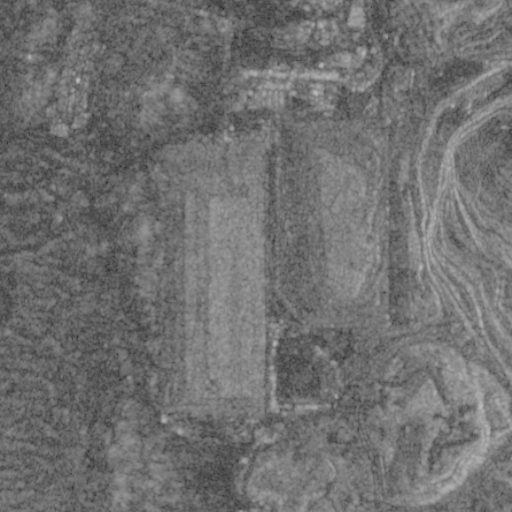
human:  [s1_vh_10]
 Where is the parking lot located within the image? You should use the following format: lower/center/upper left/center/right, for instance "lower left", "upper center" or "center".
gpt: The parking lot is located in the upper center of the image.
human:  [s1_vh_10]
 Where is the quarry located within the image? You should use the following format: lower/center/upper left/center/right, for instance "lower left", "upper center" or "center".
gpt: The quarry is located in the right of the image.
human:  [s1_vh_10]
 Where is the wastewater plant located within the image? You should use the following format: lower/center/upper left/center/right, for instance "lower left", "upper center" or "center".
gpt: The wastewater plant is located in the upper left of the image.
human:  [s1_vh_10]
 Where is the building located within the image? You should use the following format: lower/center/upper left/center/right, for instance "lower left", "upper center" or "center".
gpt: There is no building in the image.

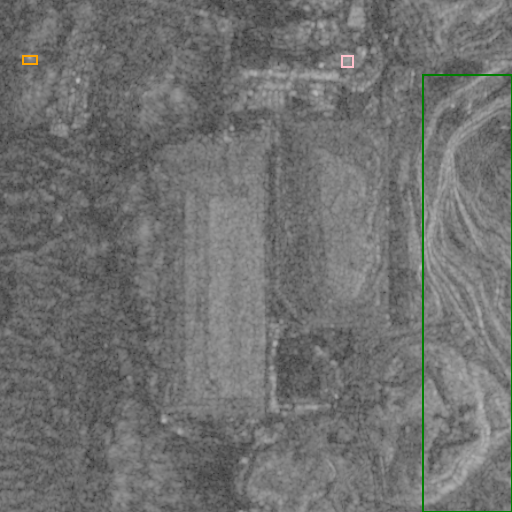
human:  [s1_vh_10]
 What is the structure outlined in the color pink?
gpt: The structure outlined in pink is a power substation.
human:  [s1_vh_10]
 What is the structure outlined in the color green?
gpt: The structure outlined in green is a quarry.
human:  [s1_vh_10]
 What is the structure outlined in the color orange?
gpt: The structure outlined in orange is a wastewater plant.
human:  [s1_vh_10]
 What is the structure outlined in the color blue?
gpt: There is no blue outline.